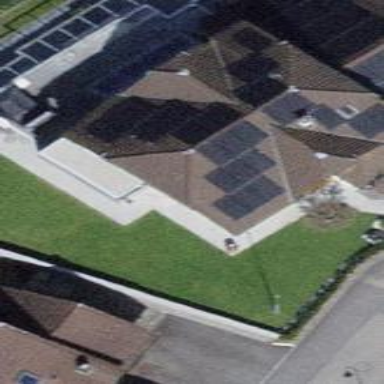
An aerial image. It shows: Solar power generator utilizing photovoltaic technology with solar photovoltaic panels.